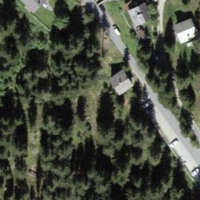
EUNIS habitat code: 44
Species observed at this site:
Alnus alnobetula